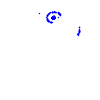
Particle: electron